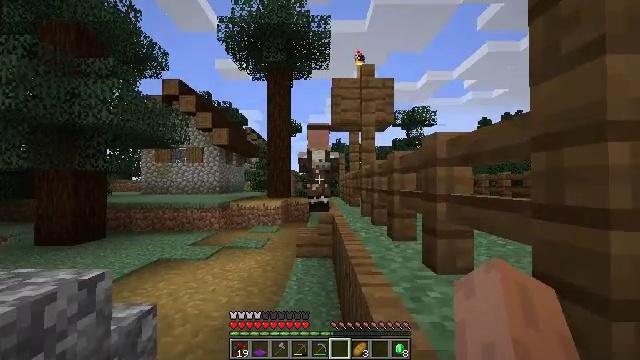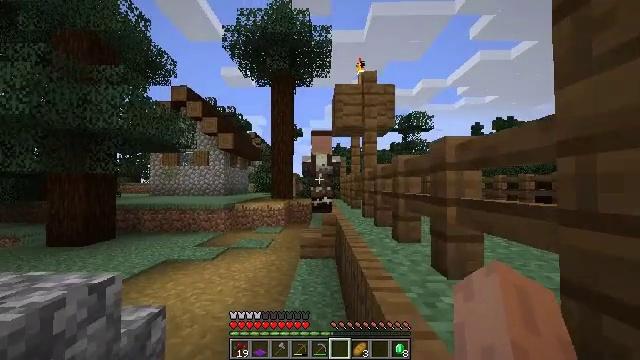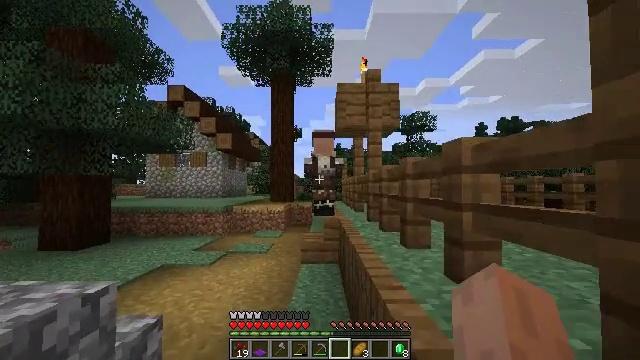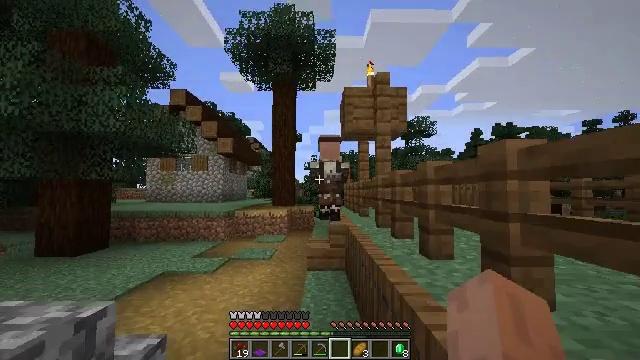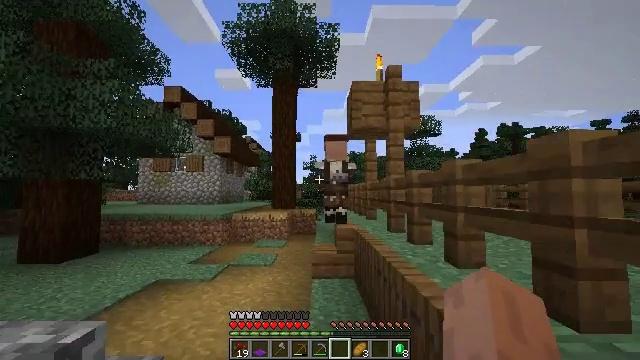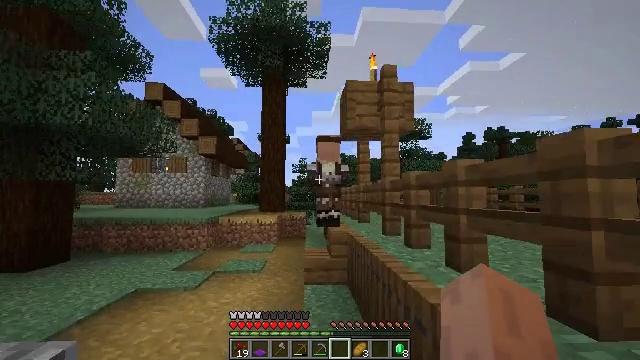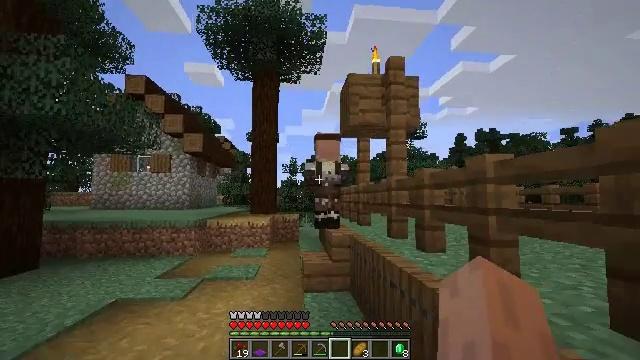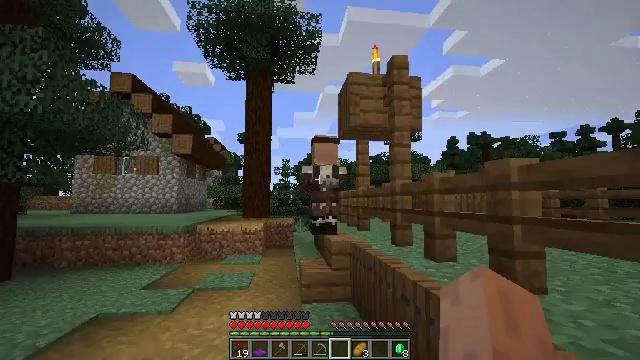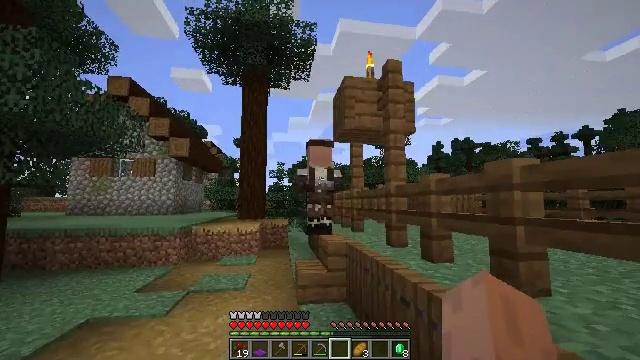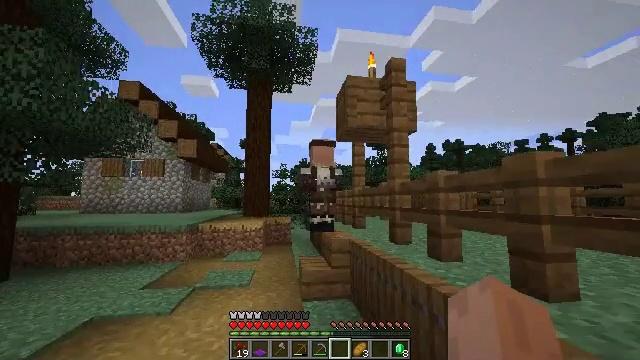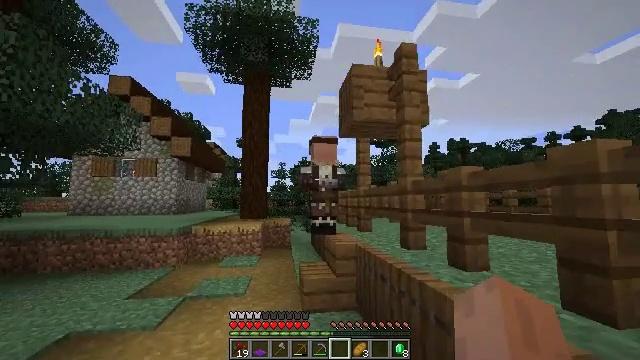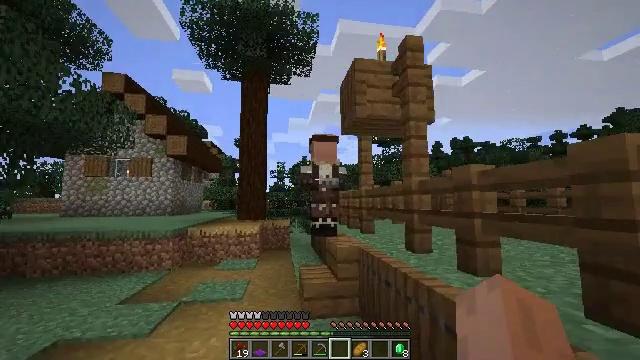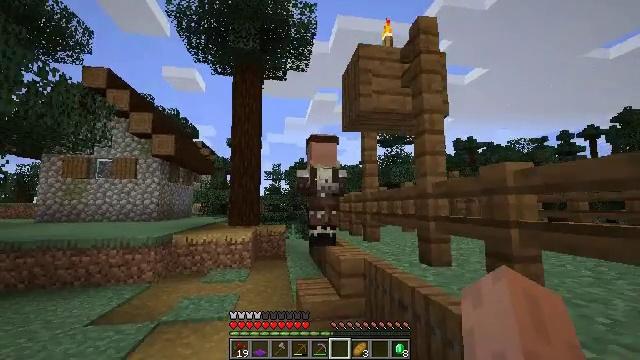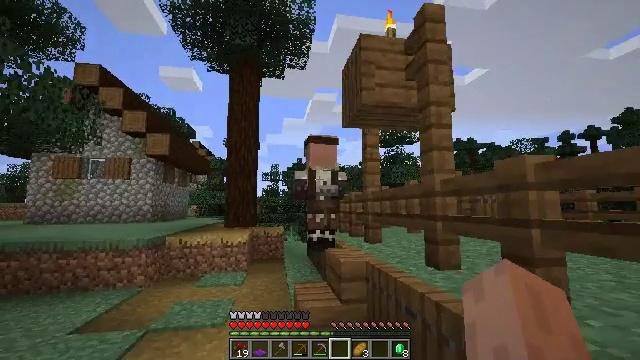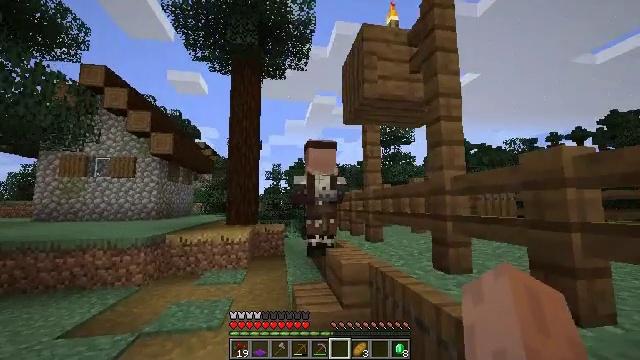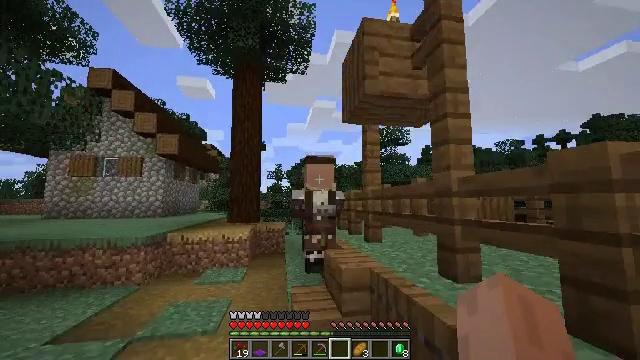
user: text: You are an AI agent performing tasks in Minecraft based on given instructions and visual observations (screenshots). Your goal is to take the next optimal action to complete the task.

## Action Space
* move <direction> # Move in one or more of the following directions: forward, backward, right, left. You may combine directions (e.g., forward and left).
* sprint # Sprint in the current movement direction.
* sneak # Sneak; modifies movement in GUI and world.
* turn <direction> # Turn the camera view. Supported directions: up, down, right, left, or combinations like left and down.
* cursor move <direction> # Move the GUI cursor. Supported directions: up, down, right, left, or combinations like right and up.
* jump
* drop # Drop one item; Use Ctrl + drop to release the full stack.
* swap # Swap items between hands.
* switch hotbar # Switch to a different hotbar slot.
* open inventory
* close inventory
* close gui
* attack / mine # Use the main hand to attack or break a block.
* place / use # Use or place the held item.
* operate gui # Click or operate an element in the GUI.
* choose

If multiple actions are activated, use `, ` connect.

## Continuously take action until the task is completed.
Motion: motion action
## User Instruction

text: Make some bread using three wheat.
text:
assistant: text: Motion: move forward and move left, sprint
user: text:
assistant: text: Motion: move forward and move left, sprint
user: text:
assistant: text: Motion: move forward and move left, turn up
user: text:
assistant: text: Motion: move forward and move left
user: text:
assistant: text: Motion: move forward and move left, turn right
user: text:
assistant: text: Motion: move forward and move left, turn right
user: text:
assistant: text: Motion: move forward, turn right
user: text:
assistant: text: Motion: move forward, turn right
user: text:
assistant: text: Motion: move forward
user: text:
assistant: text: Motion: move forward
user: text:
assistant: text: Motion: move forward
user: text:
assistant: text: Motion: move forward
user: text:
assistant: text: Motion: move forward
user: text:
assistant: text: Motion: move forward, use / place
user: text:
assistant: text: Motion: move forward, use / place
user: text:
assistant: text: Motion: move forward, use / place
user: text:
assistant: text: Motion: move forward, use / place
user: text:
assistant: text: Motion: move forward
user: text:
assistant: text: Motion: move forward
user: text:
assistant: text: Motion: move forward
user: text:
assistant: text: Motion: move forward
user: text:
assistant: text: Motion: move forward
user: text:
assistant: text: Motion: move forward, turn left
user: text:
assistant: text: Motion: move forward, turn left and down
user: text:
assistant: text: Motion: no_op
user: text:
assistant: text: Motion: no_op
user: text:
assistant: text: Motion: use / place
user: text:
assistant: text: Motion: use / place
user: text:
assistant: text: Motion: use / place
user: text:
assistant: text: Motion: use / place